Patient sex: M
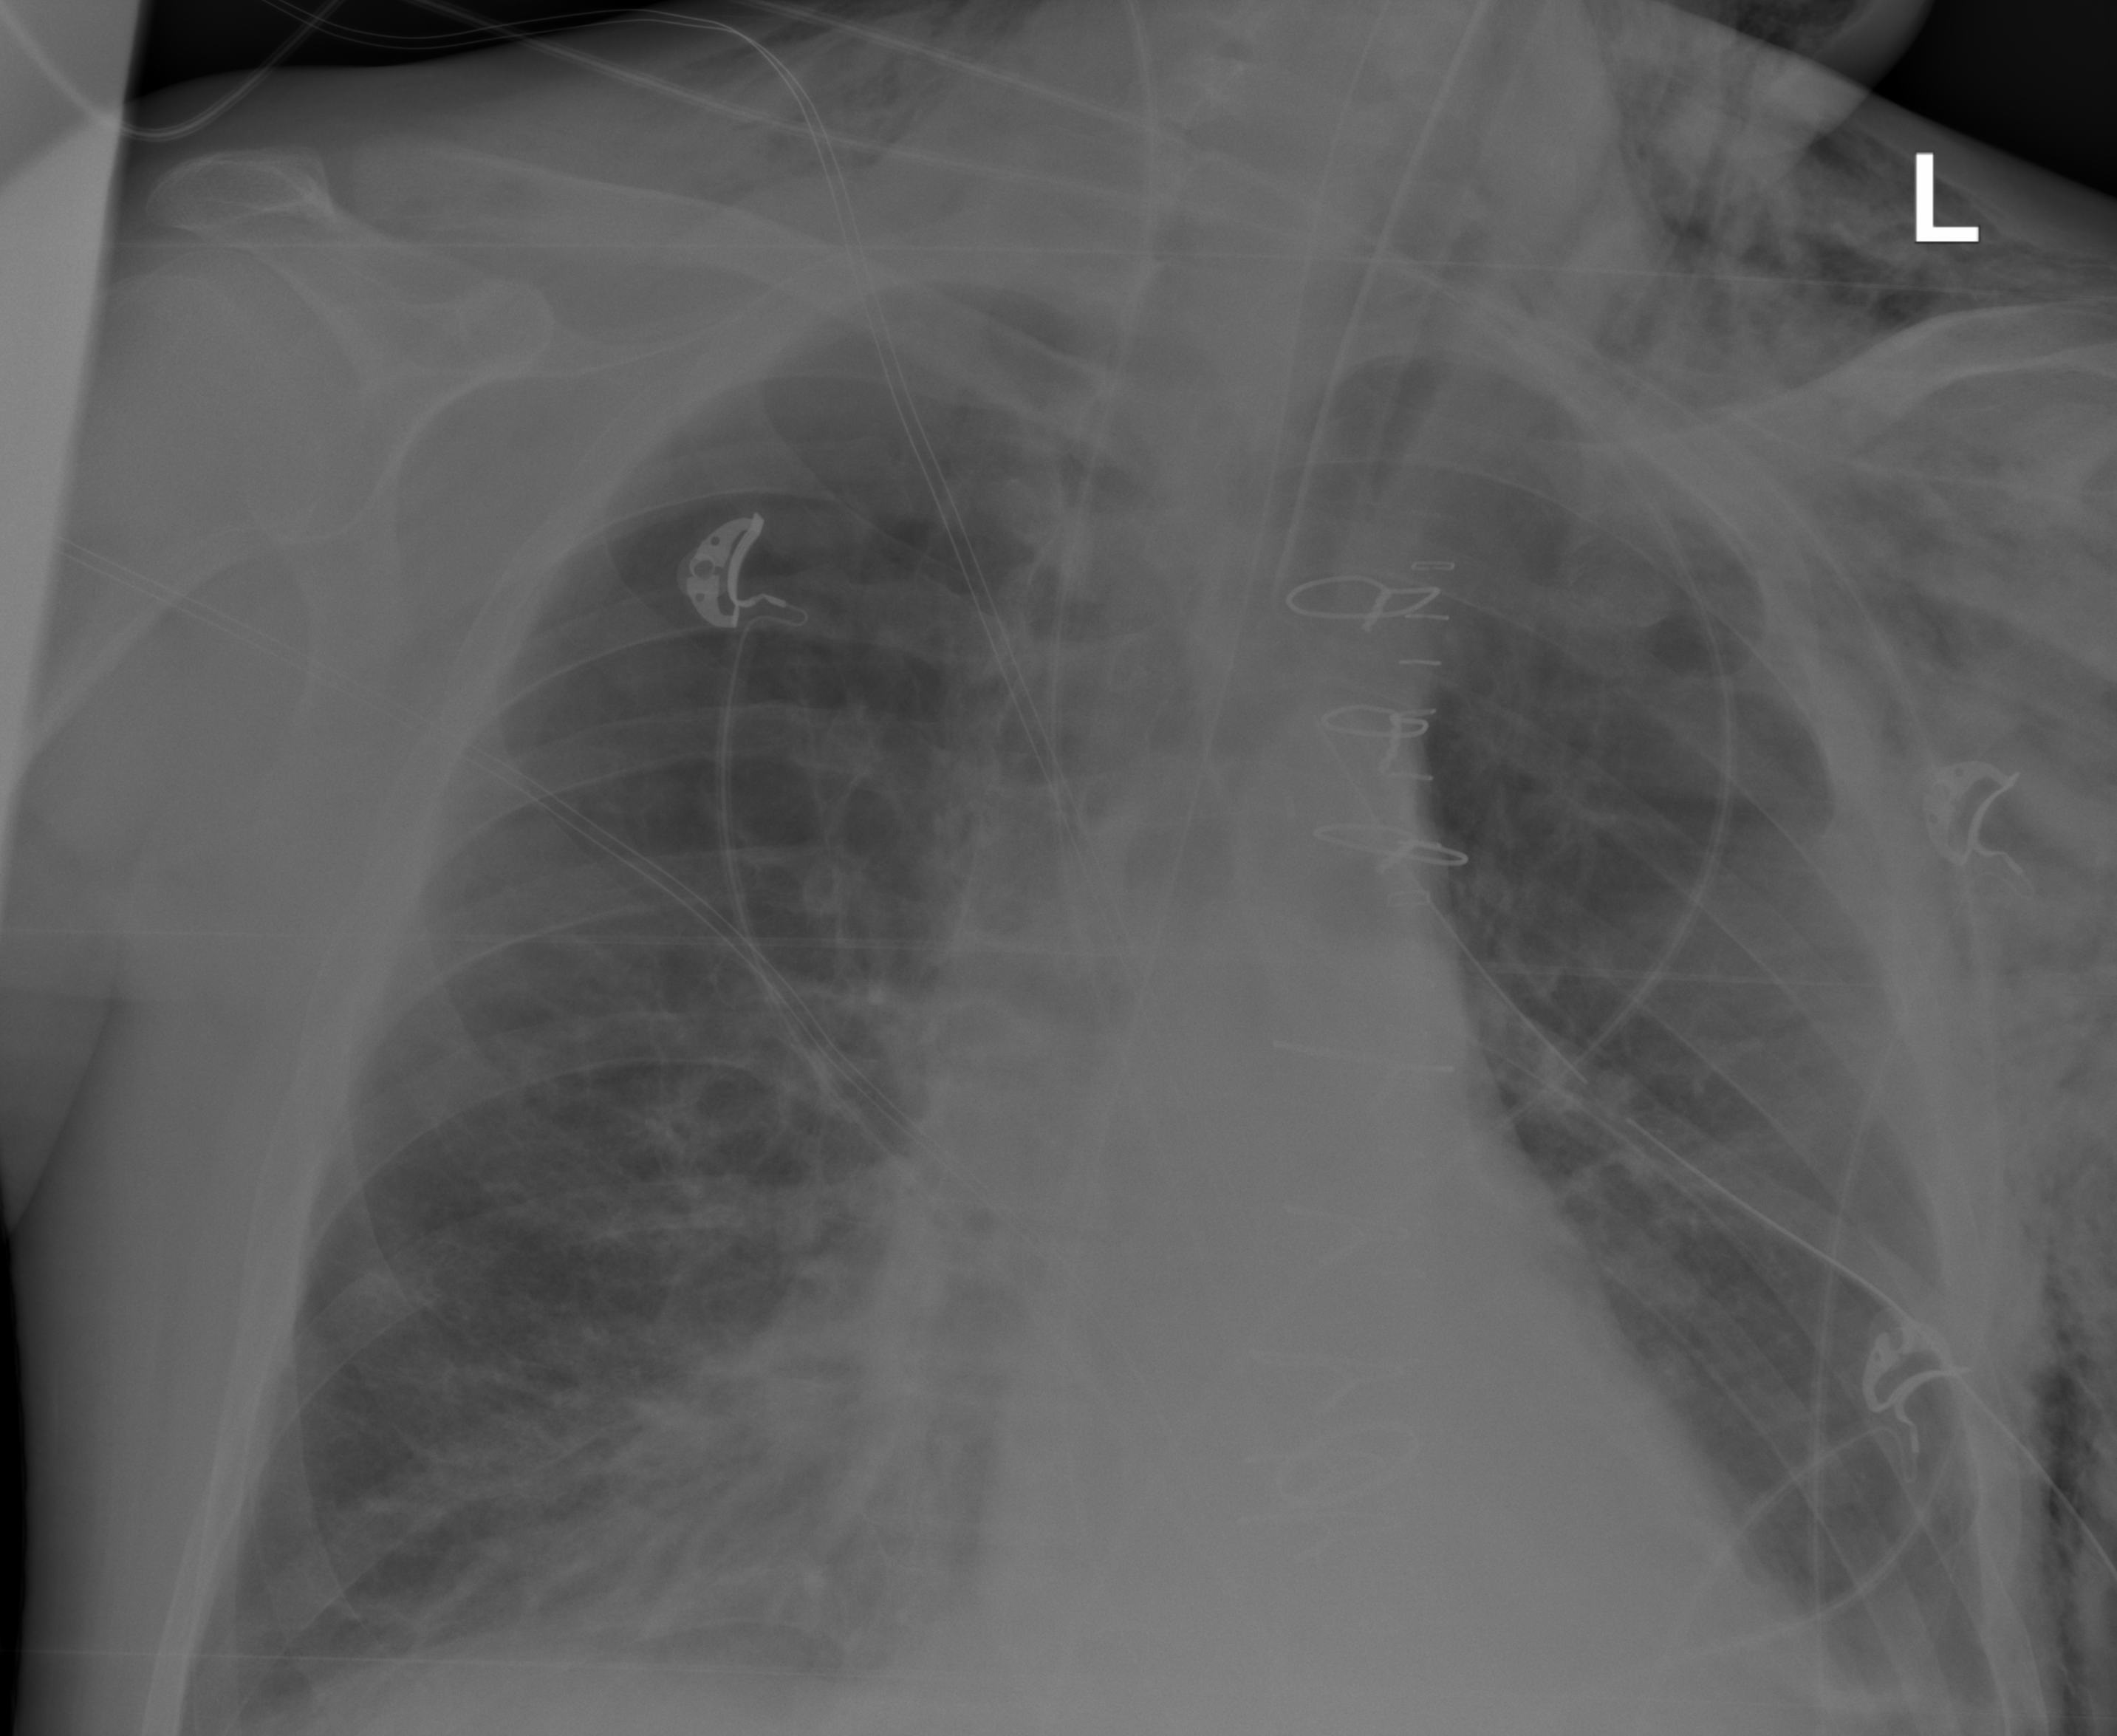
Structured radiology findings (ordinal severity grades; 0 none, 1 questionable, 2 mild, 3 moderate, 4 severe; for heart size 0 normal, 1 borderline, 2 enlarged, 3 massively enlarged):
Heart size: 1
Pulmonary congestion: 2
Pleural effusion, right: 2
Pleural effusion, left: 2
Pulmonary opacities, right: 3
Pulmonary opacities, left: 0
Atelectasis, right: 3
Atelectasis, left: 0